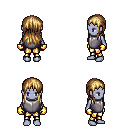
a pixel art fantasy rpg character, female body template, dark elf, purple skin, steel chest armor, gold greaves, blonde unkempt hairstyle, gold gloves, four views (front, back, left, right), 2x2 character sprite sheet, small pixel art, hard edges, no anti-aliasing